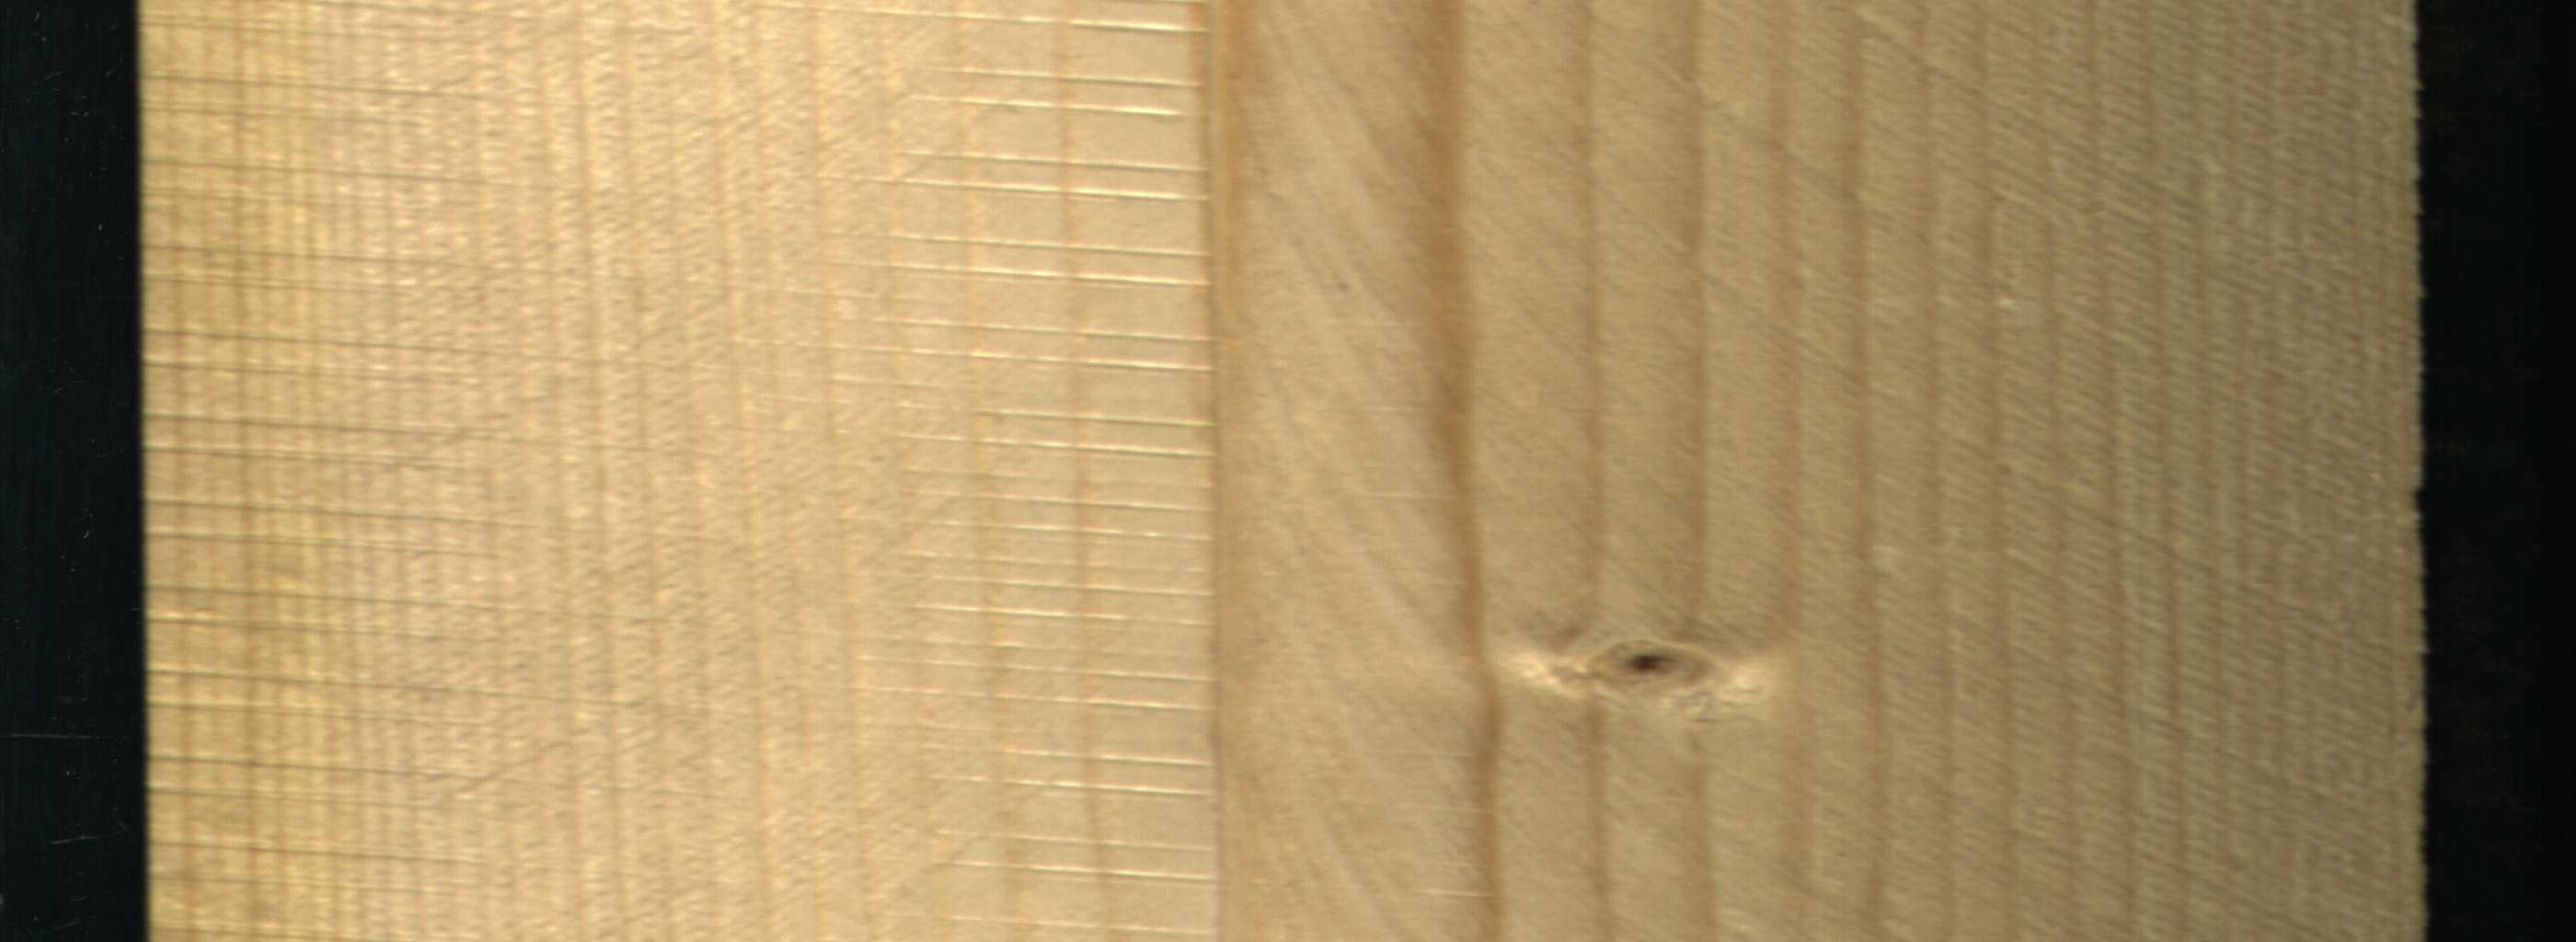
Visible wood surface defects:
Live_Knot